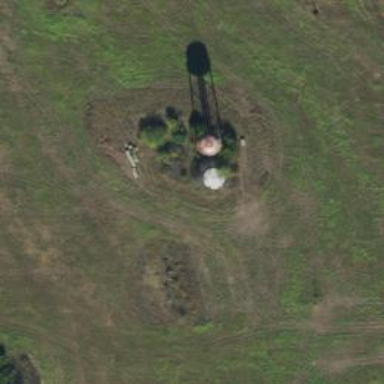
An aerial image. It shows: Water tower that is man-made.